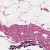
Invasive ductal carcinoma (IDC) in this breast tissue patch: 0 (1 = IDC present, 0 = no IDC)